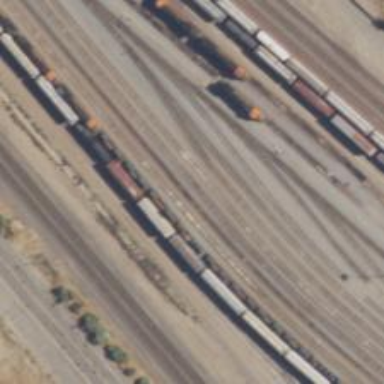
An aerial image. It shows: Railway yard.